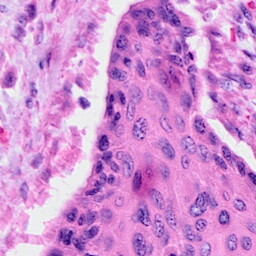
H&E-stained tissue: Cervix